Question: In the Bio Daliance web app <URL> the user can - on a Mac using Chrome/Firefox - present what looks like the Mac system color picker. Seen here on the right. Does anyone what JS code is used to make this happen?

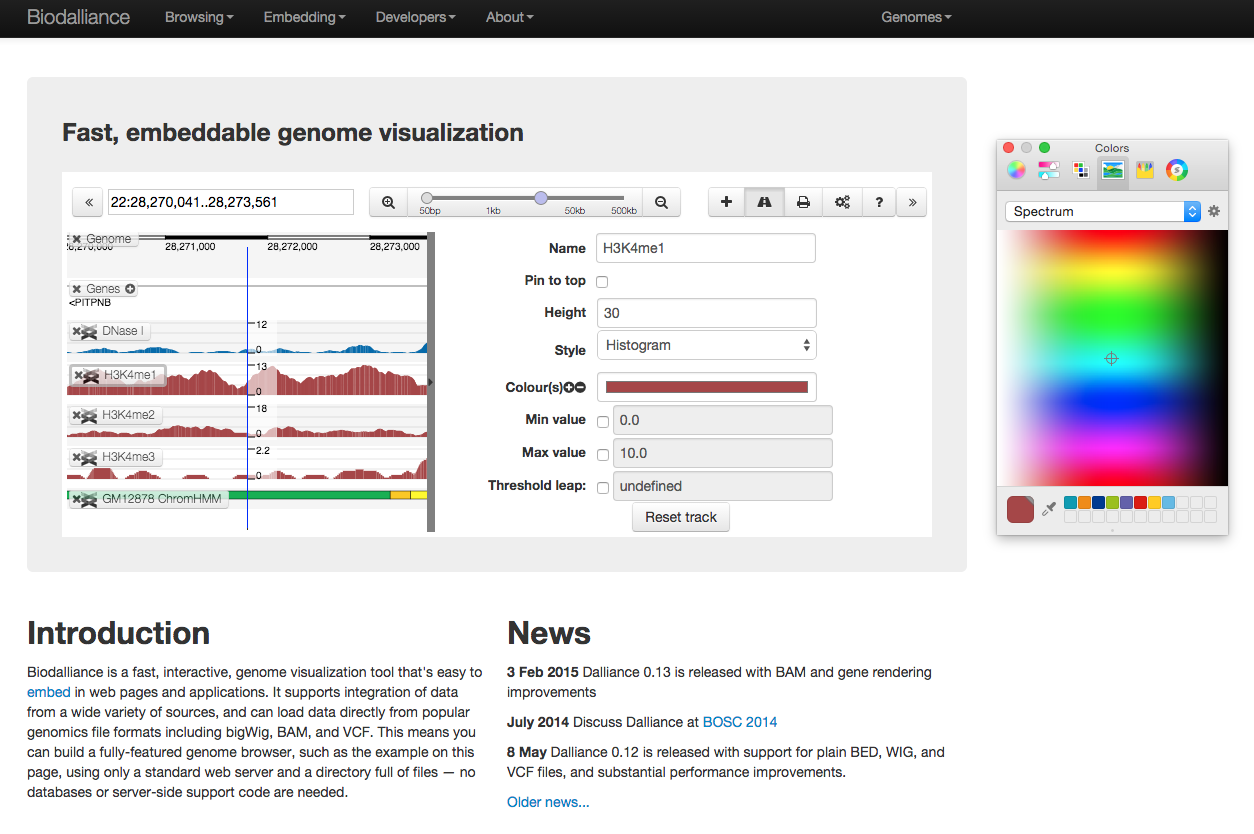
Answer: This can be done with pure HTML, using the 'color' input type:
'''
<input type="color">
'''
<URL>.